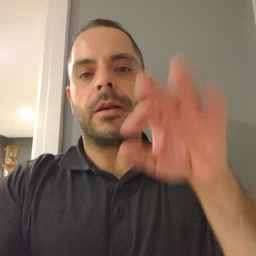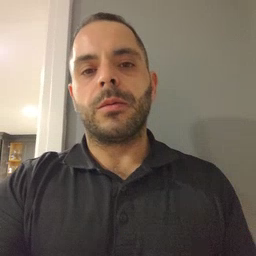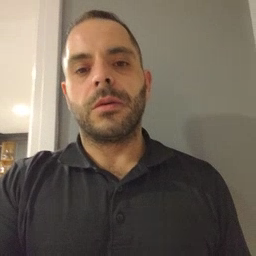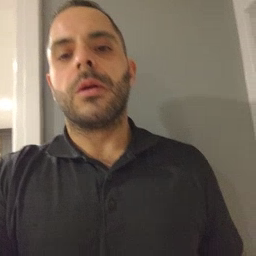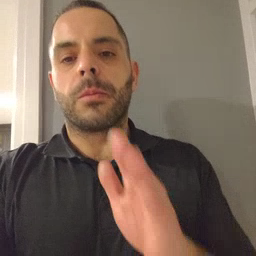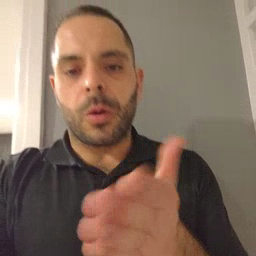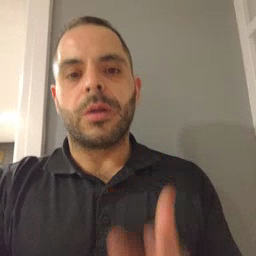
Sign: book